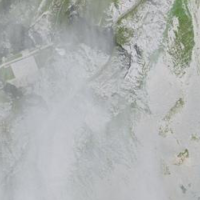
EUNIS habitat code: 48
Species observed at this site:
Asplenium ruta-muraria
Erinus alpinus
Campanula rotundifolia
Asplenium viride
Capra ibex
Polystichum aculeatum
Polystichum lonchitis
Botrychium lunaria
Pyrrhocorax graculus
Carex firma